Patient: sex M, age 25
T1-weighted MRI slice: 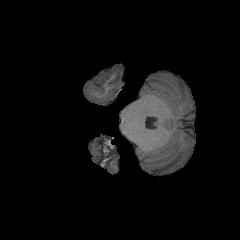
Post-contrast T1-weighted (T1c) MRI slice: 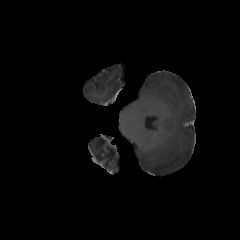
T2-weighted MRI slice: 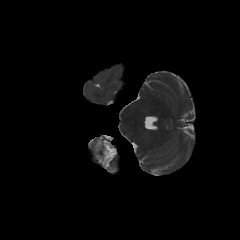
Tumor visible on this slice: yes
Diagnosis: Astrocytoma, IDH-mutant
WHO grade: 2